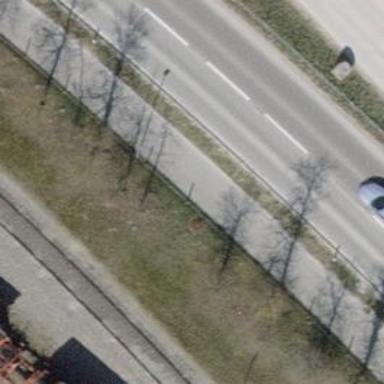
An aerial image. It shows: Asphalt path that serves as sidewalk.